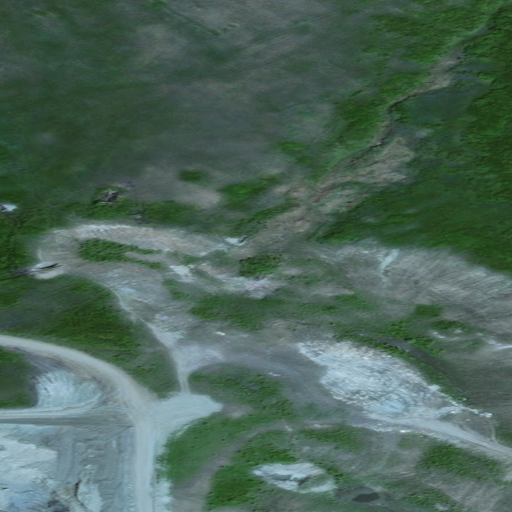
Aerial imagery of valley in Alaska named Cooper Gulch containing only unknown